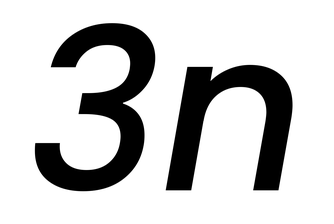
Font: Poppins-MediumItalic